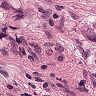
Metastatic tissue present: yes